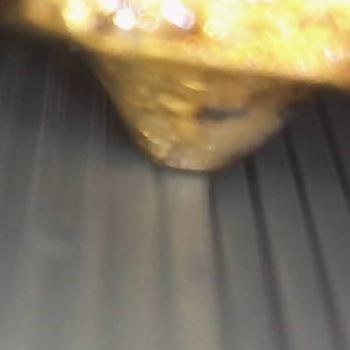
Flow rate: 162%